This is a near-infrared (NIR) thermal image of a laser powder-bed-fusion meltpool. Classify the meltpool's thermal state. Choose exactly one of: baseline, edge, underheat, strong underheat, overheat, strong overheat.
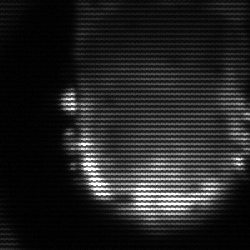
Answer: baseline